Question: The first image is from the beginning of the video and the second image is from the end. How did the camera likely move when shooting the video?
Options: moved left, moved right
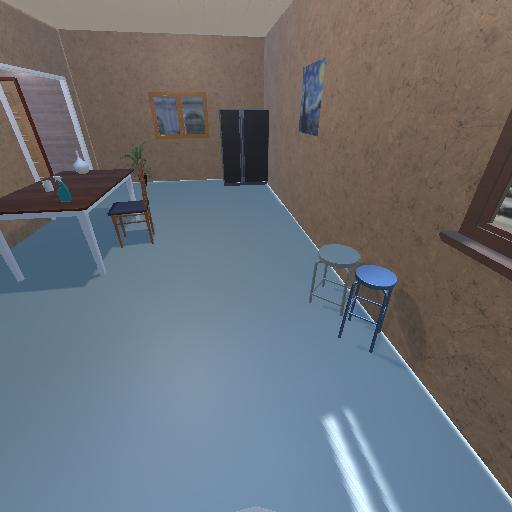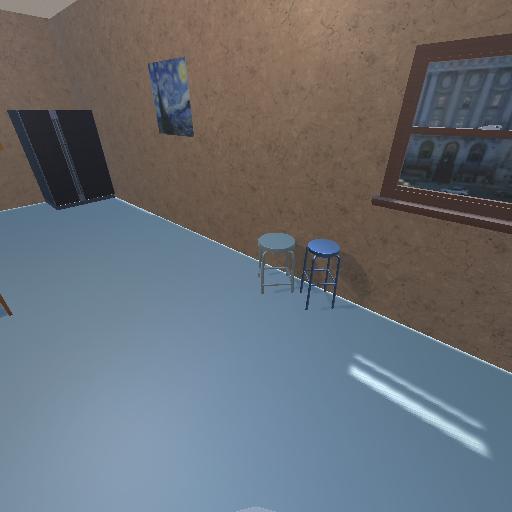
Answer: moved left